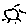
Label: sun